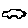
Label: car